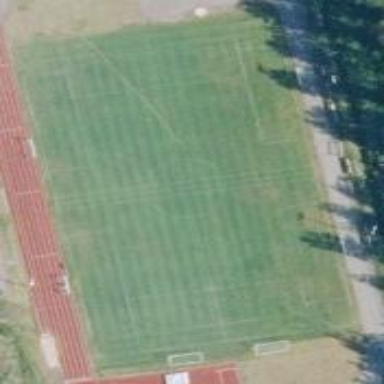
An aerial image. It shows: Soccer pitch for outdoor sports and leisure activities.